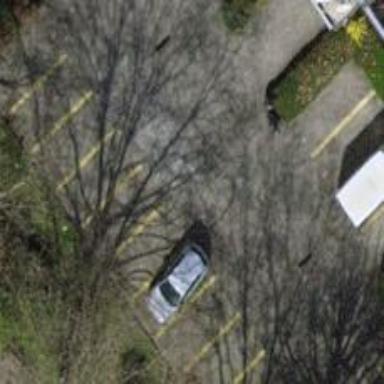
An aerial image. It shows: Parking area with surface.